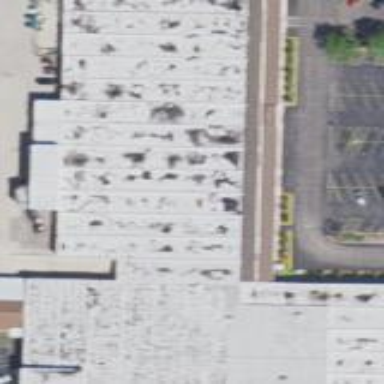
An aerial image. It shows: Retail building.